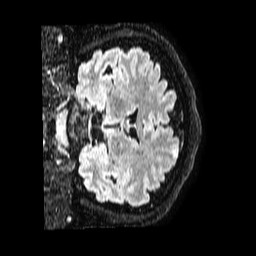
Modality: FLAIR
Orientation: coronal
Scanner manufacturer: philips
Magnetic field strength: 1.5 T
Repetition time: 4.8 s
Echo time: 0.3 s